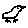
Label: bird